Question: I have a number of objects arranged in a 'THREE.scene', and I want to calculate or retrieve a relative value indicating how much light each object is receiving from a single 'PointLight' source. Simplified example:

With the light positioned at the camera, Block 's value might be 0.50 since 3 of 6 faces are completely exposed, while is ~0.33 and is ~1.67.
I could probably do this the hard way by drawing a ray from the light toward the center of each face and looking at the intersects, but I'm assuming it's possible to directly retrieve the light level of each face.
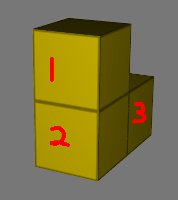
Answer: This code takes the object's global matrix in consideration.
'''
var amount = 0;
var rotationMatrix = new THREE.Matrix4();
var vector = new THREE.Vector3();
var centroid = new THREE.Vector3();
var normal = new THREE.Vector3();
for ( var i = 0; i < objects.length; i ++ ) {
var object = objects[ i ];
rotationMatrix.extractRotation( object.matrixWorld );
for ( var j = 0; j < object.geometry.faces.length; j ++ ) {
var face = object.geometry.faces[ j ];
centroid.copy( face.centroid );
object.matrixWorld.multiplyVector3( centroid );
normal.copy( face.normal );
rotationMatrix.multiplyVector3( normal );
vector.sub( light.position, centroid ).normalize();
if ( normal.dot( vector ) > 0 ) amount ++;
}
}
'''